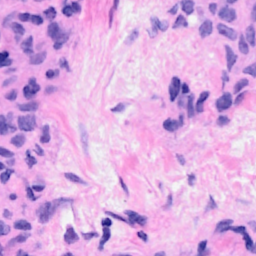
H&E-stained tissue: Breast